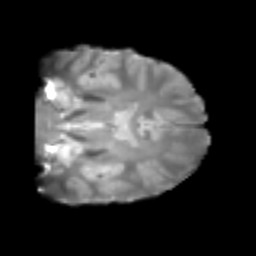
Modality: T2w
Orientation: coronal
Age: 22
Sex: male
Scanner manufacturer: siemens
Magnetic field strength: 3 T
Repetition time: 2.3 s
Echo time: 0.085 s